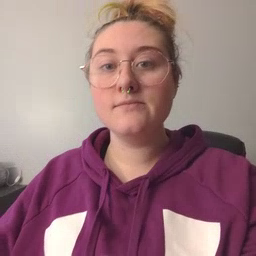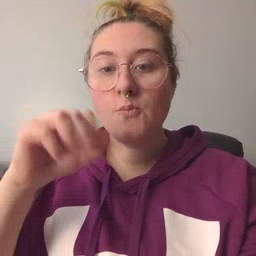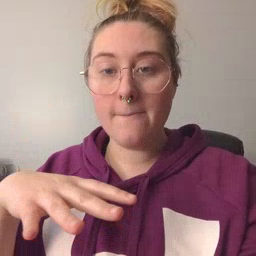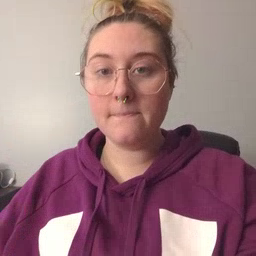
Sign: drop